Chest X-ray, PA view. Patient: 51 years old, sex F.
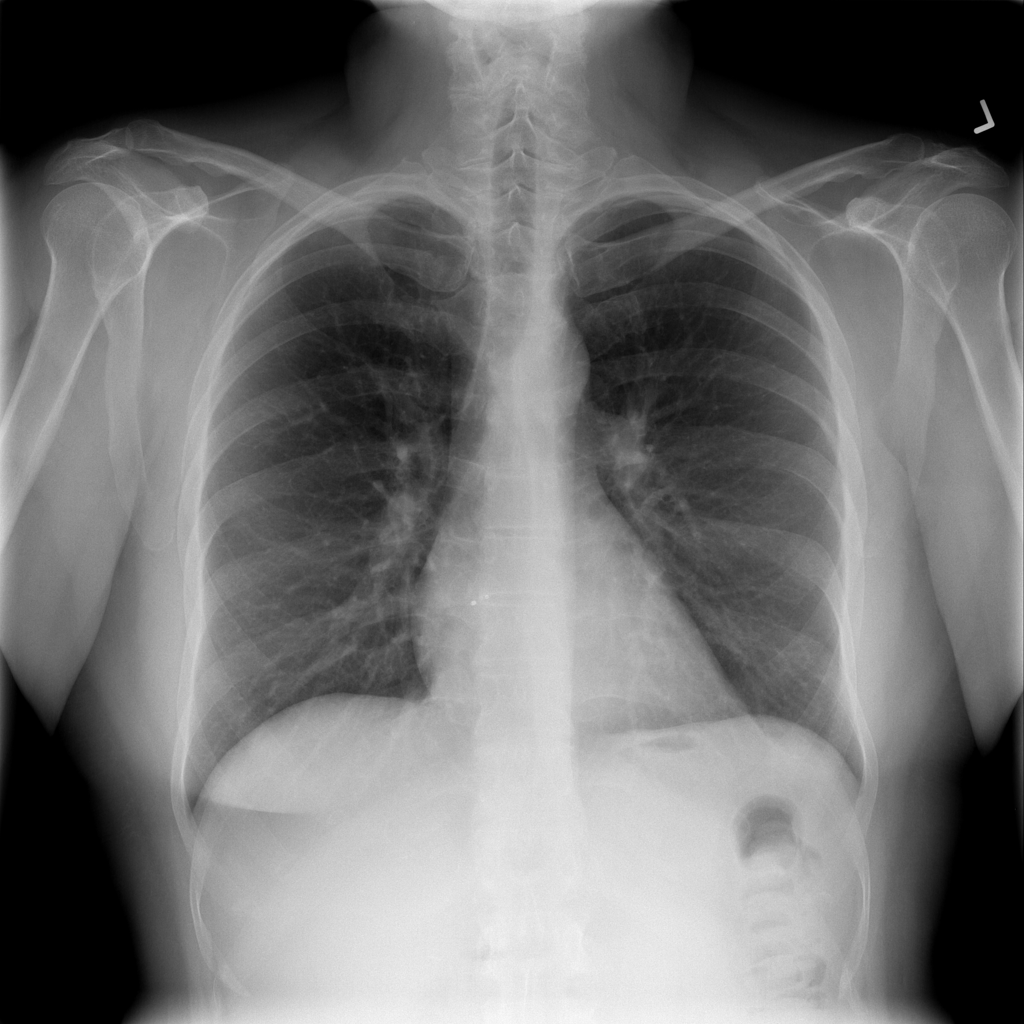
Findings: No Finding